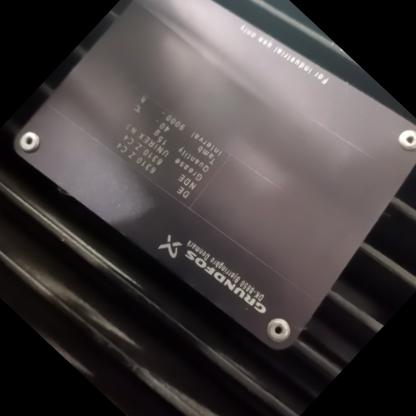
Klasa: tabliczka-znamionowa